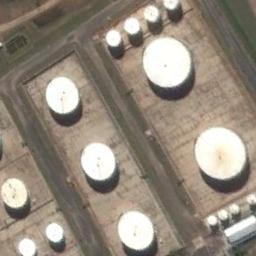
Label: storage tanks